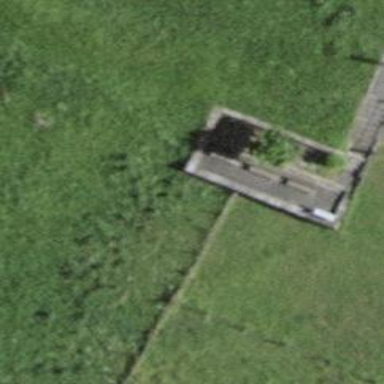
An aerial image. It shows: Bench.